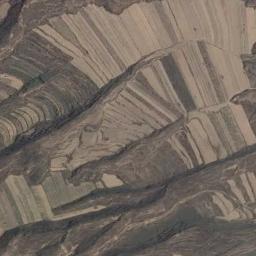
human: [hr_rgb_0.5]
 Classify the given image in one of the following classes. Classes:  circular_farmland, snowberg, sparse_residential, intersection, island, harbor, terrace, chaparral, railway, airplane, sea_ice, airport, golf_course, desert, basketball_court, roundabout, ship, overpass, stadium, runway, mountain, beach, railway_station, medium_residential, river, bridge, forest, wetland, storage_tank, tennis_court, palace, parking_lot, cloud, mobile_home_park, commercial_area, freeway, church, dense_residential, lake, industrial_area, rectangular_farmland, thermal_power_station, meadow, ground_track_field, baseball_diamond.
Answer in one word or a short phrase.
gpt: terrace